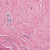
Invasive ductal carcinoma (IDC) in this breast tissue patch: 0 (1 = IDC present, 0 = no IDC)